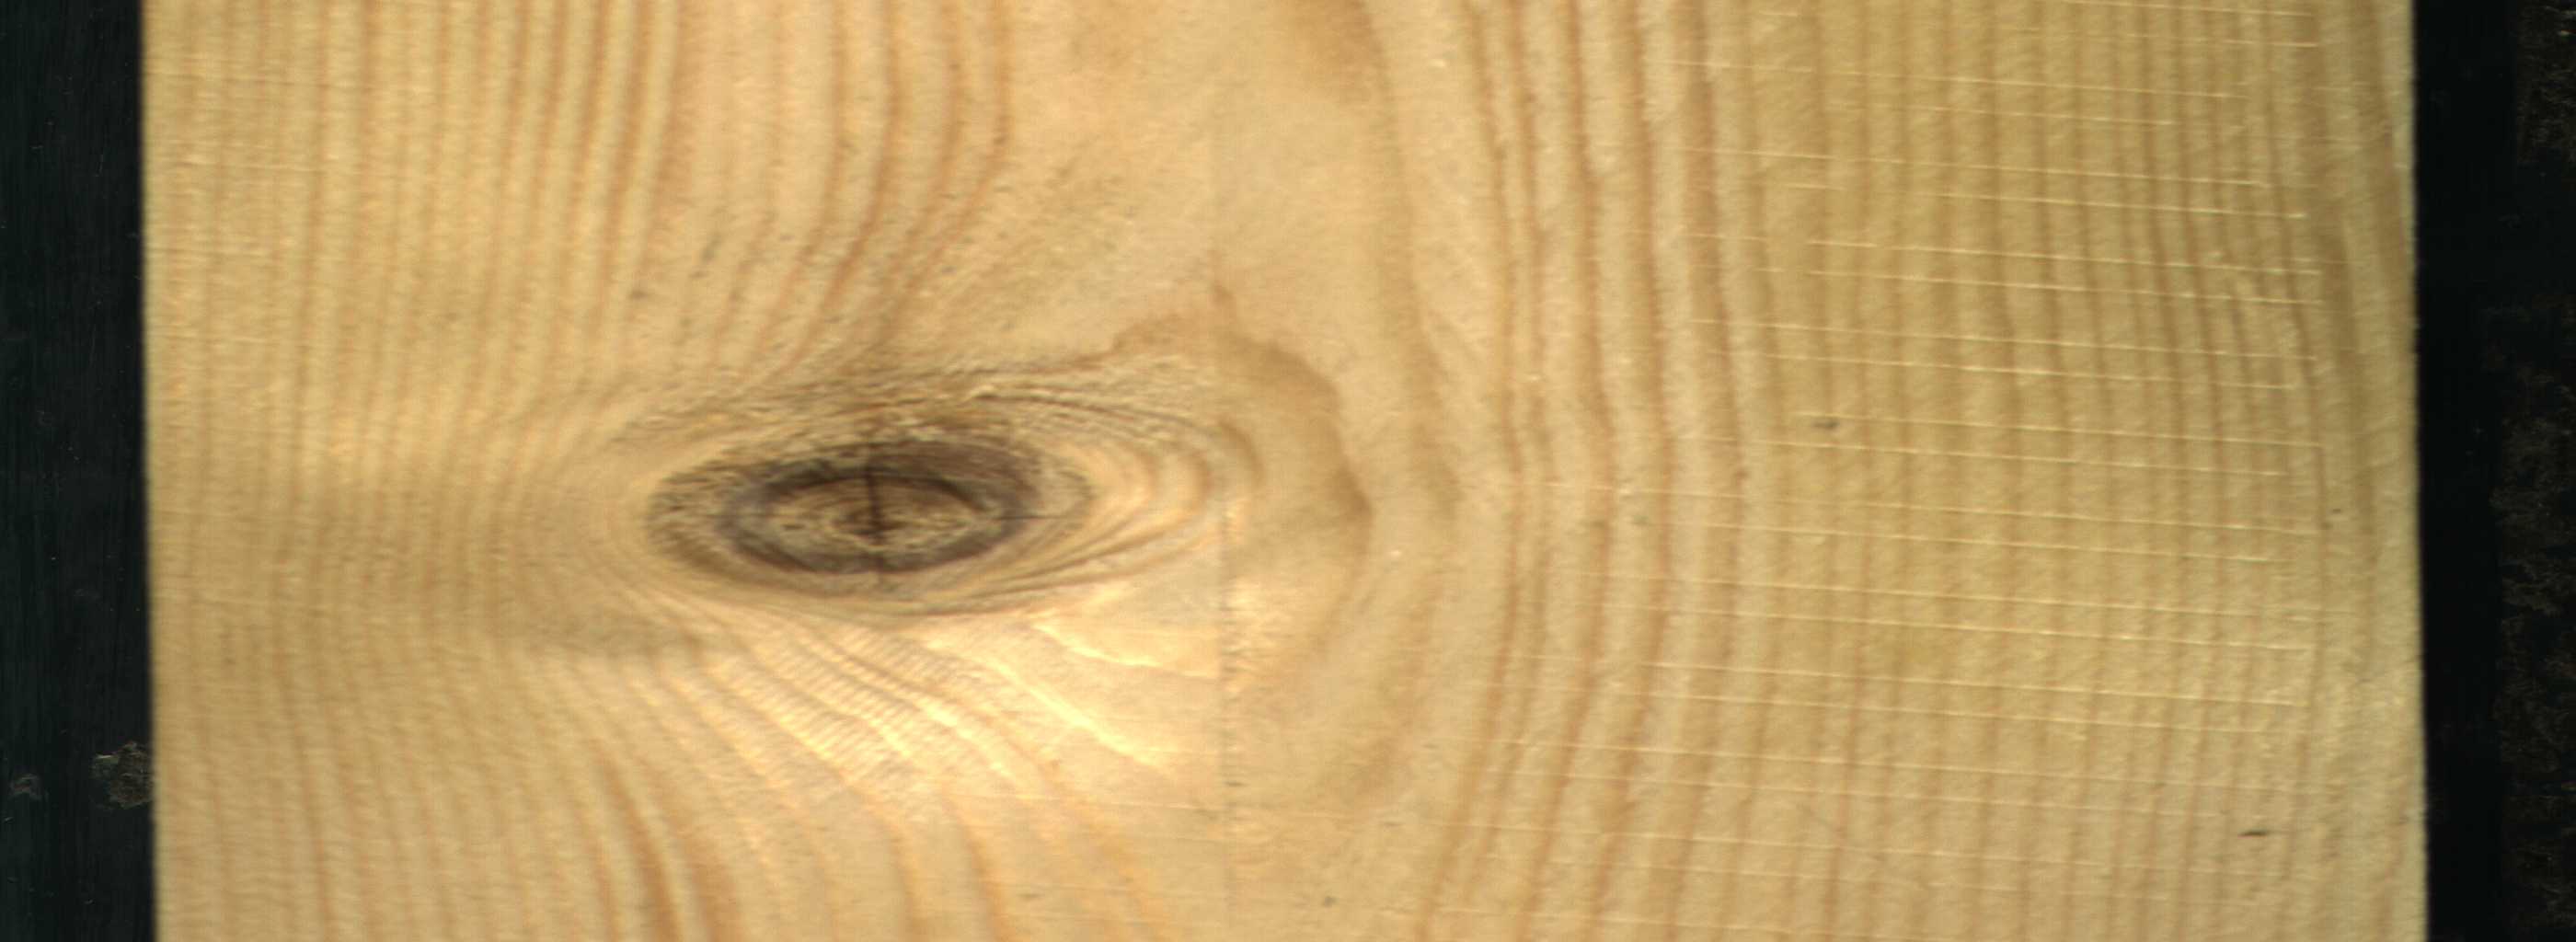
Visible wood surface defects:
knot_with_crack